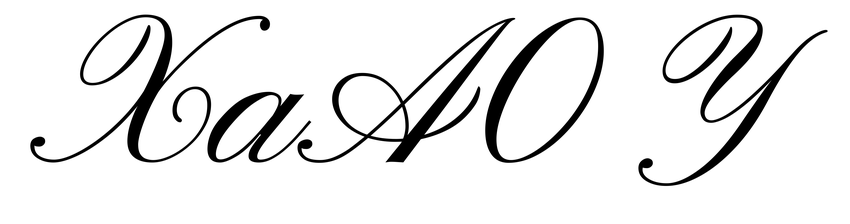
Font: PinyonScript-Regular